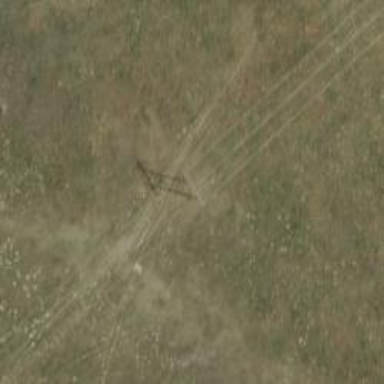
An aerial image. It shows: H-frame power tower with distinctive design.